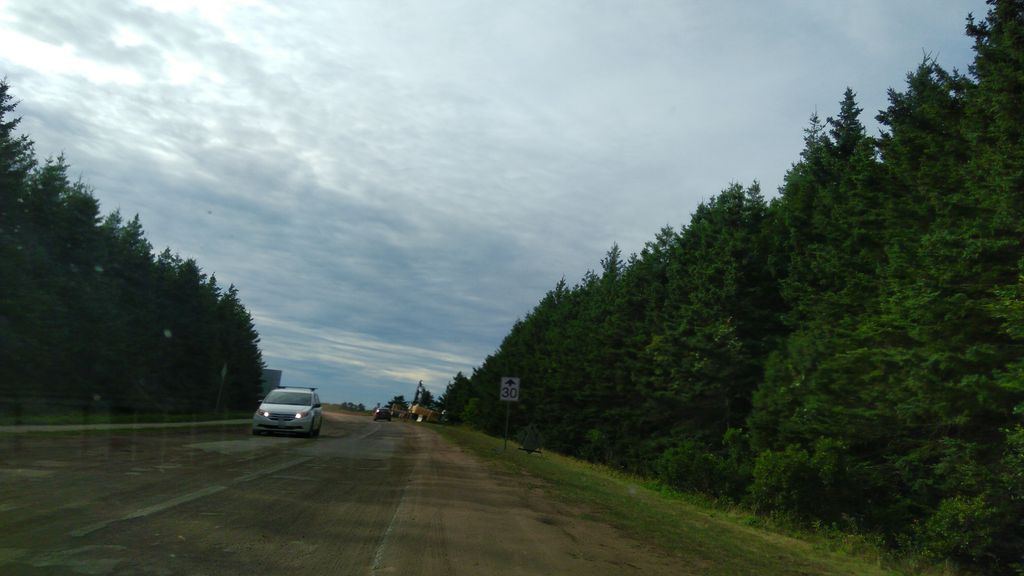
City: charlottetown